Aerial crown-view tile of a tropical tree (Barro Colorado Island, Panama), acquired 20250715:
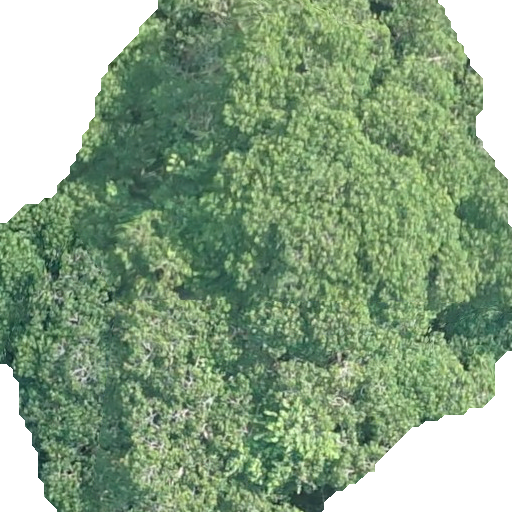
Species: Hura crepitans
GBIF accepted scientific name: Hura crepitans
Crown area: 379.29 m²